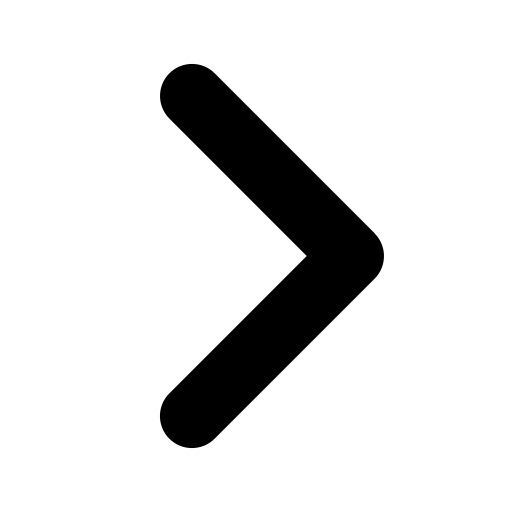
Tags: icon, FontAwesome, fa-icon, solid, angle, right